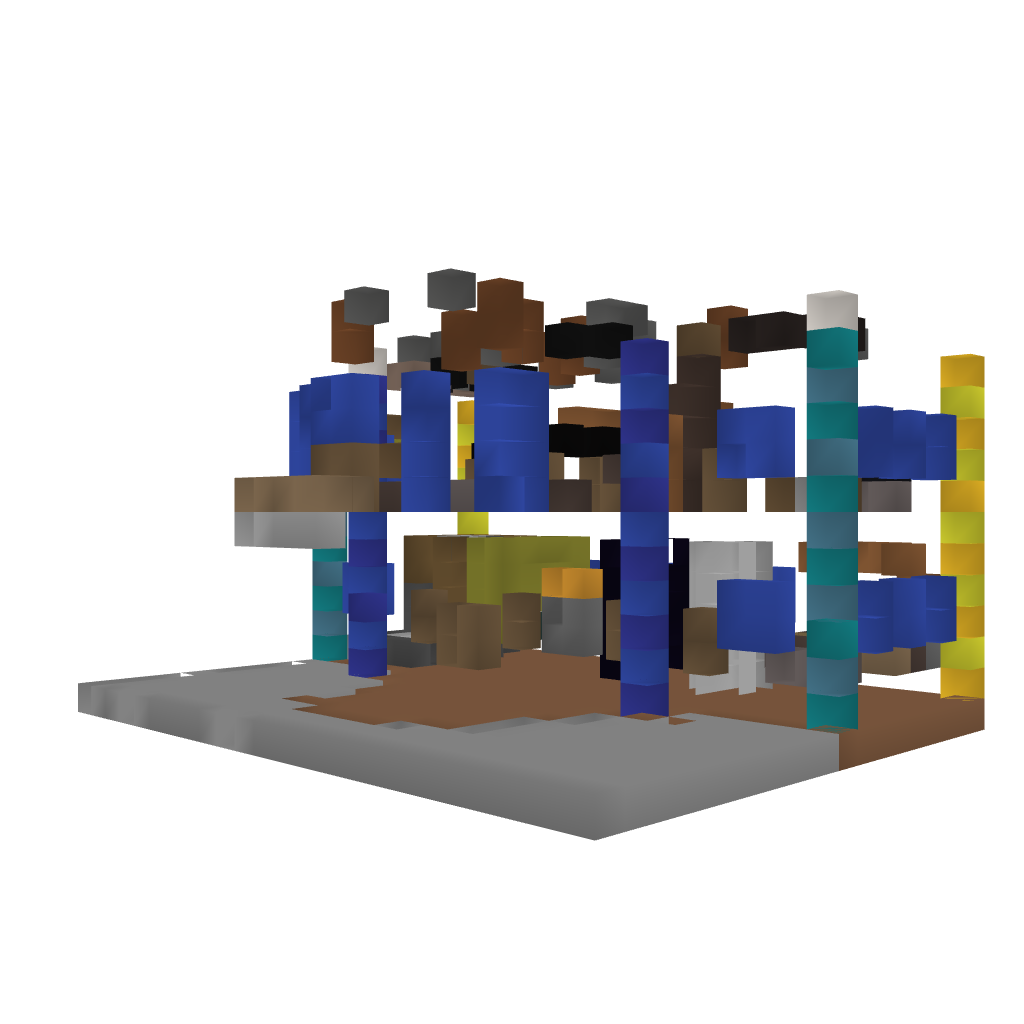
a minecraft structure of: Luxury house 1 by zerte